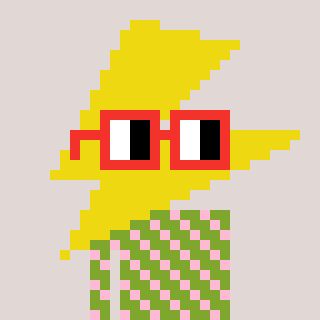
a pixel art character with square red glasses, a lightning bolt-shaped head and a slimegreen-colored body on a warm background